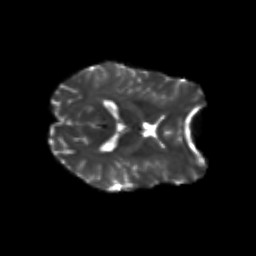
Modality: T2w
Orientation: axial
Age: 24
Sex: female
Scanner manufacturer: siemens
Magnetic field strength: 3 T
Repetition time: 3.5 s
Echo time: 0.113 s